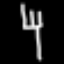
Label: fork